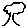
Label: tree